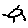
Label: sun